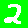
Digit: 2